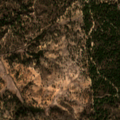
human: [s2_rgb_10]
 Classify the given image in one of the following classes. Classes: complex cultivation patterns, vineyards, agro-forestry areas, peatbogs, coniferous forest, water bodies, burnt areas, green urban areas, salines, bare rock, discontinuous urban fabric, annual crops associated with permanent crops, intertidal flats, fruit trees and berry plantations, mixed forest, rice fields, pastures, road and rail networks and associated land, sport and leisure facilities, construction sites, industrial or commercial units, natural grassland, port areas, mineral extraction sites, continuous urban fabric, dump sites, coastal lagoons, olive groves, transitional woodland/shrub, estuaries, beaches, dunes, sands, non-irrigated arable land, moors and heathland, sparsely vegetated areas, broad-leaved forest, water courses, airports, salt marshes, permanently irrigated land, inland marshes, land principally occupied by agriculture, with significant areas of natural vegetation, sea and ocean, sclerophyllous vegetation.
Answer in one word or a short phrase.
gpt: broad-leaved forest, coniferous forest, transitional woodland/shrub